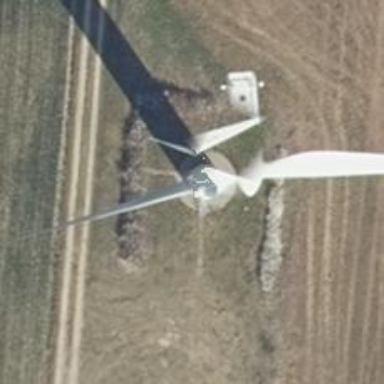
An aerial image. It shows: Wind generator powered by wind turbines of horizontal axis type. It is manufactured by Vestas.